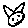
Label: cat